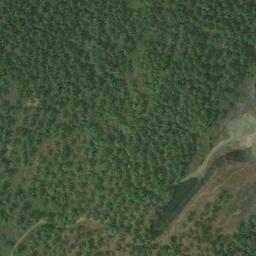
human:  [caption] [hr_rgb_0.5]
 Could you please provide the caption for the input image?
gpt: This is a dense forest .

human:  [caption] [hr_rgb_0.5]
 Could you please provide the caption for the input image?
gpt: The forest is next to the bare land .

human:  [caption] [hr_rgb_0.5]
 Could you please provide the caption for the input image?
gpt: A narrow and curved earth road passes through the dense forest .

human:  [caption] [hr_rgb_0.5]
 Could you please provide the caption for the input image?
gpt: The forest has a lot of evenly distributed green trees and a road goes through the forest .

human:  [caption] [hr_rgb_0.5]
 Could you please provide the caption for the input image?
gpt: A narrow winding path goes through a green forest .